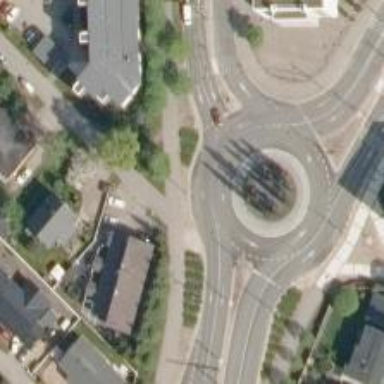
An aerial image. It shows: Secondary road with asphalt surface leading to roundabout junction.